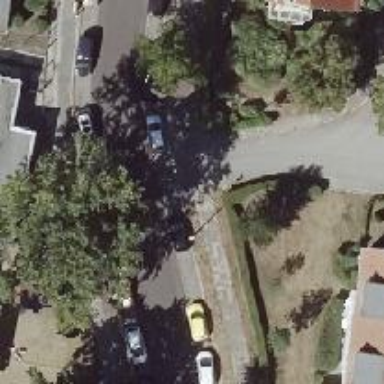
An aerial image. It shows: Residential road with asphalt surface and sidewalks on both sides. There are parallel parking lanes on both sides of the road. The sidewalk on the left has concrete surface.